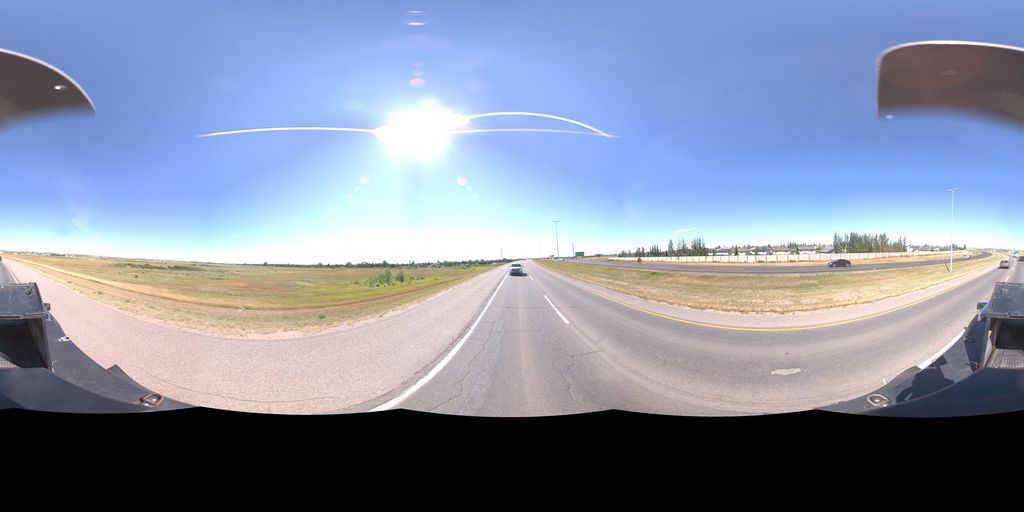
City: saskatoon